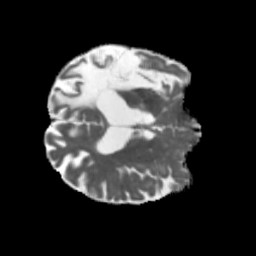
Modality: MD
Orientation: axial
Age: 52
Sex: male
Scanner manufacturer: siemens
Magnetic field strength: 3 T
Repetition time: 5.47 s
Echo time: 0.0854 s